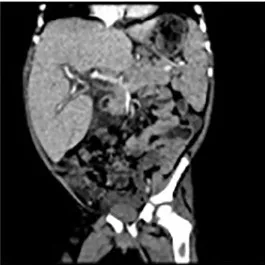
Computed Tomography of chest, abdomen, and pelvis of patients 1, 2, and 4. (C) Patient 2: hepatosplenomegaly.
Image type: radiology (ct)